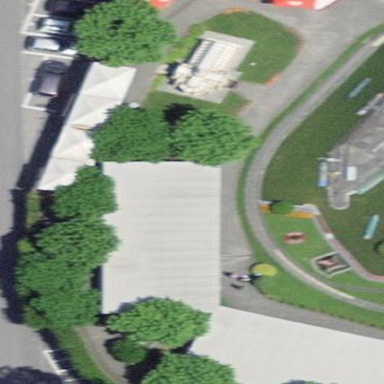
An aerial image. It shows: View of roof of building.